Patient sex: M
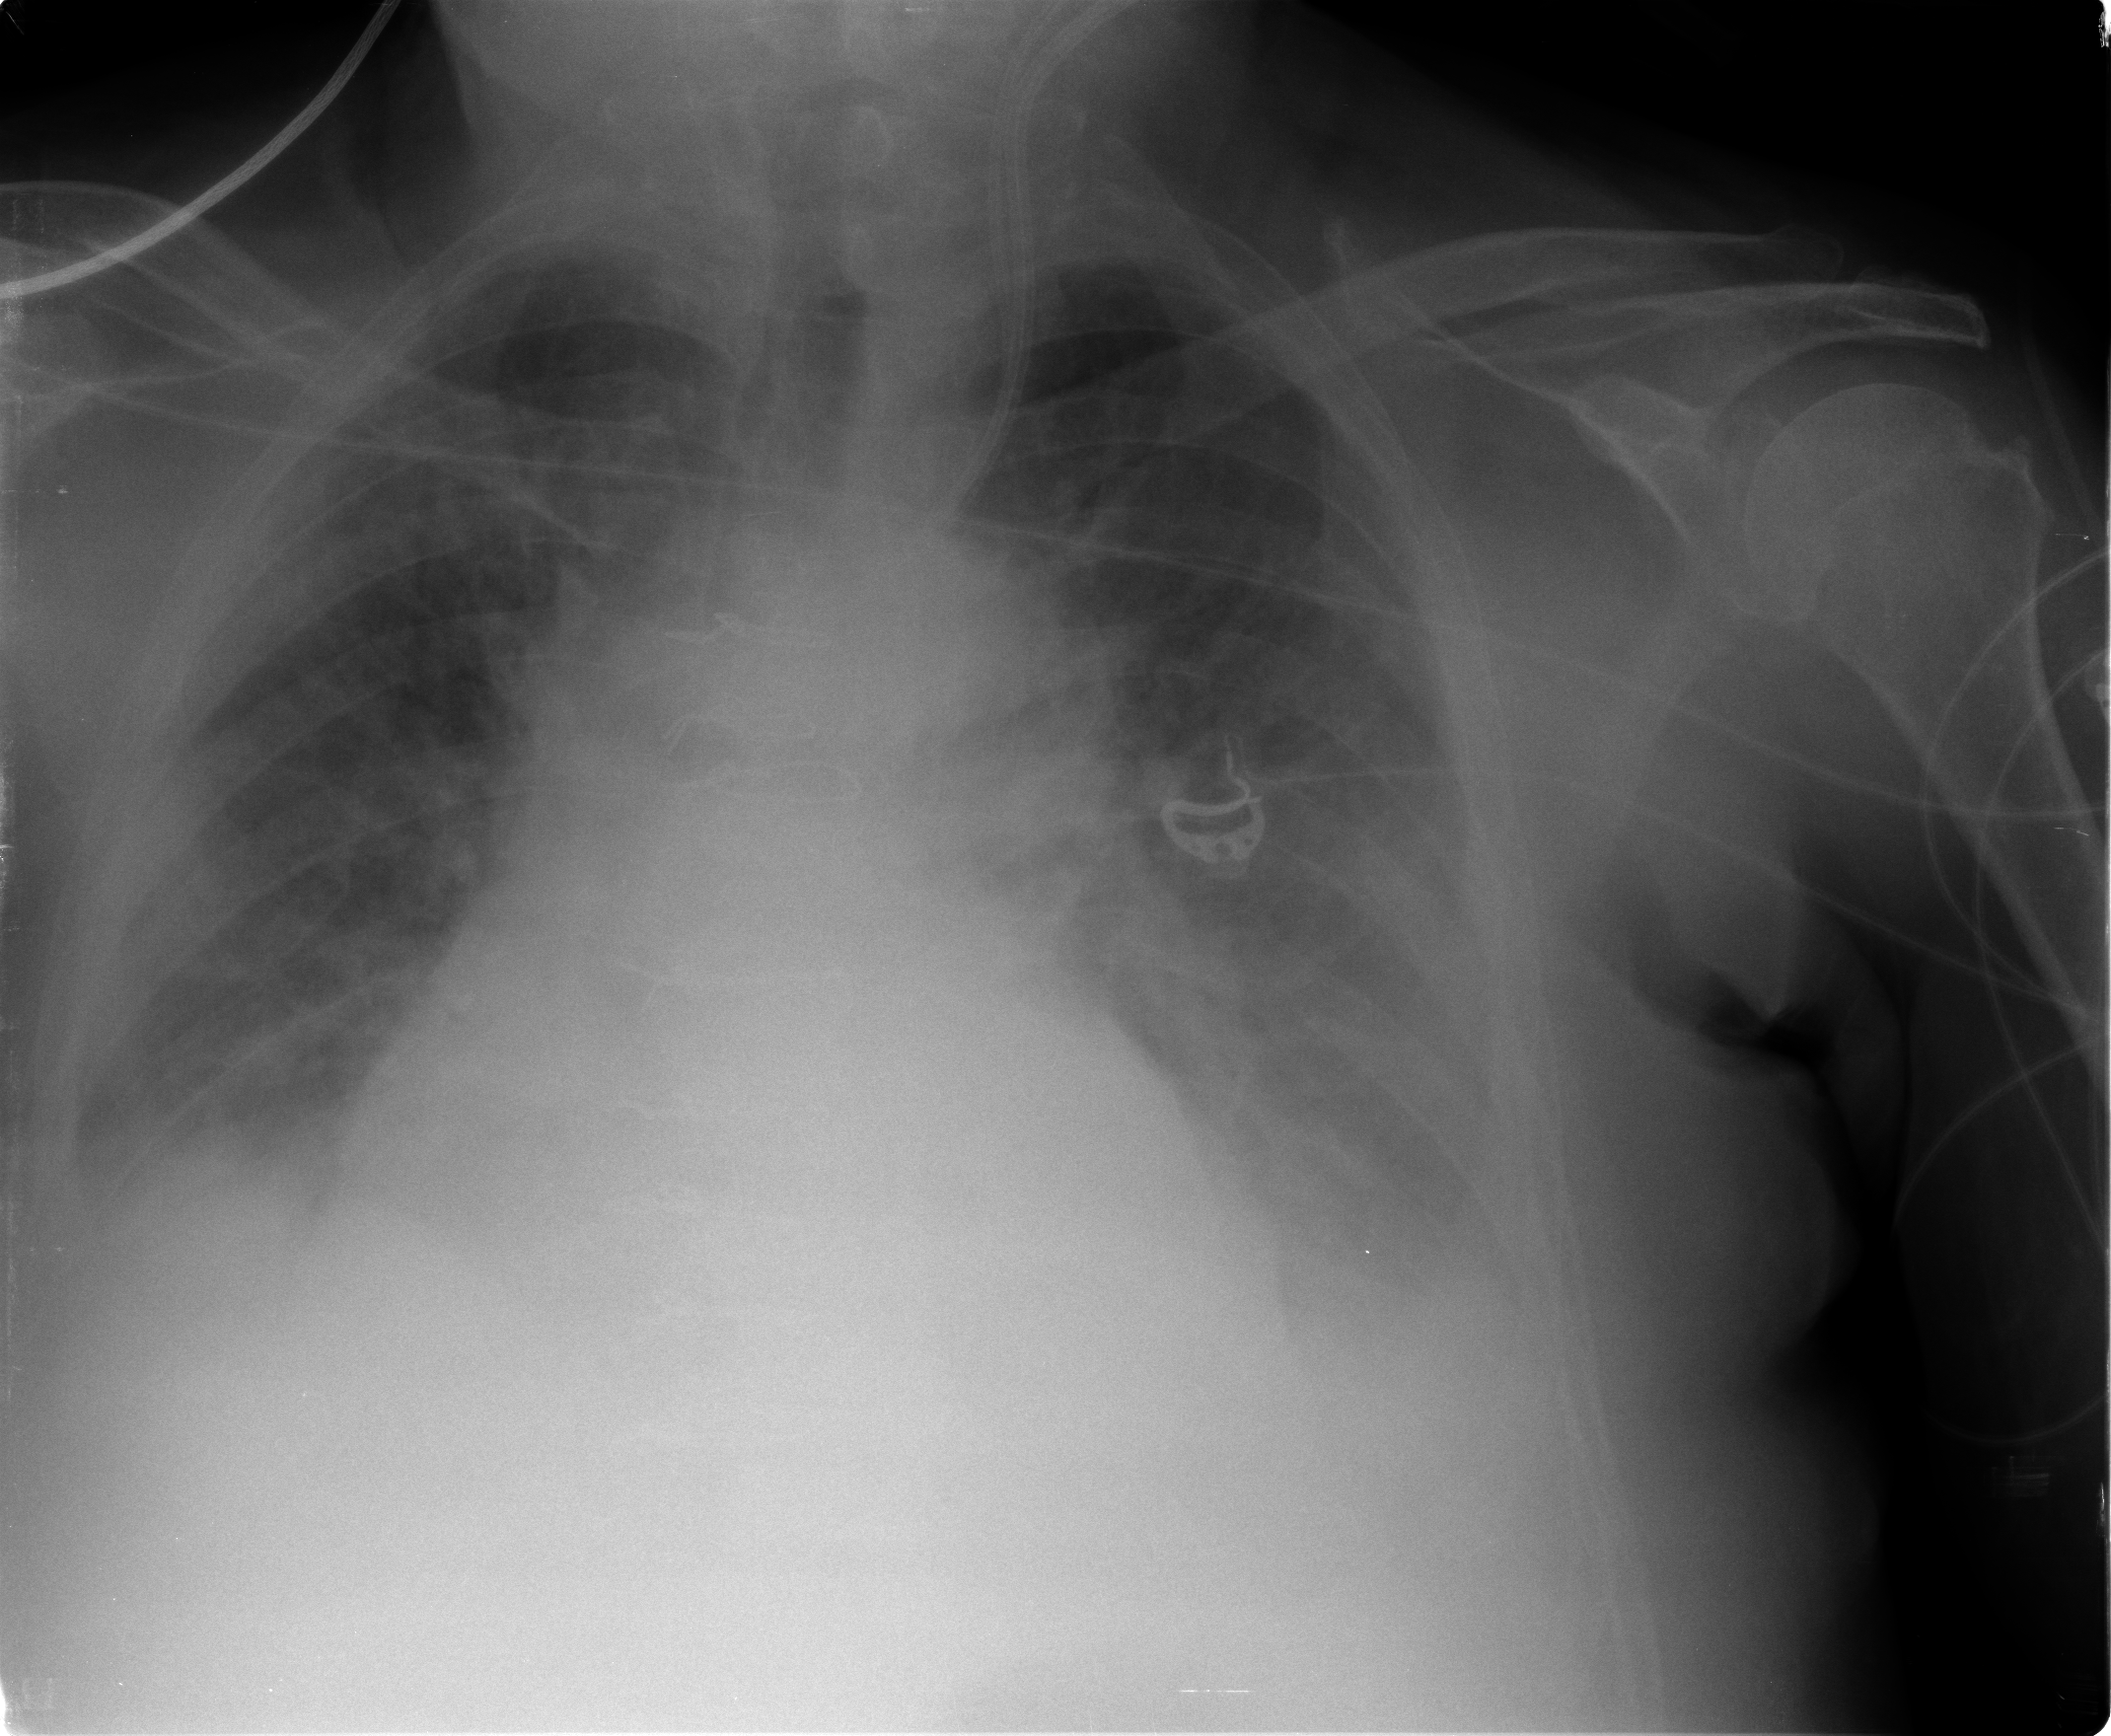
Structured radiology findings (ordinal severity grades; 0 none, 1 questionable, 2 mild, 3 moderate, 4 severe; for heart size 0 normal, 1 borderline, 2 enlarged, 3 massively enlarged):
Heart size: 2
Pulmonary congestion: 3
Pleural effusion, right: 3
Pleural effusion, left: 3
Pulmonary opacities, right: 0
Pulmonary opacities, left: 0
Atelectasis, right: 2
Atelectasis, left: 2